Current action and preconditions to check: trajectory_clear

Your task: For each precondition in the list above, predict whether it will hold at this action.

Consider the current scene as observed from the mobile robot's camera, and analyze the predicted future states of all dynamic agents (e.g., people, animals, vehicles, or any moving entities) within the NEXT SECOND.

IMPORTANT: Only answer "very likely" if you are absolutely certain—based on strong, clear evidence—that a dynamic agent will violate the precondition in the predicted future state. Do NOT answer "very likely" for unlikely, ambiguous, or low-probability risks.

Ask yourself for each precondition: Is there a high probability, with clear and convincing evidence, that the predicted future states of any dynamic agent will interfere with the predicted future state of the currently executing action within the NEXT SECOND, causing that precondition to fail?

Assess the risk level based on these predictions. Use "likely" or "very likely" if motions create a clear risk of interference.

Use "neutral" or "improbable" if agents are nearby but their predicted paths are clearly diverging or non-conflicting.

Failure Risk Categories: "very improbable", "improbable", "neutral", "likely", "very likely"

Answer Format: Output ONLY the probability_of_failure value from these categories: "very improbable", "improbable", "neutral", "likely", "very likely"

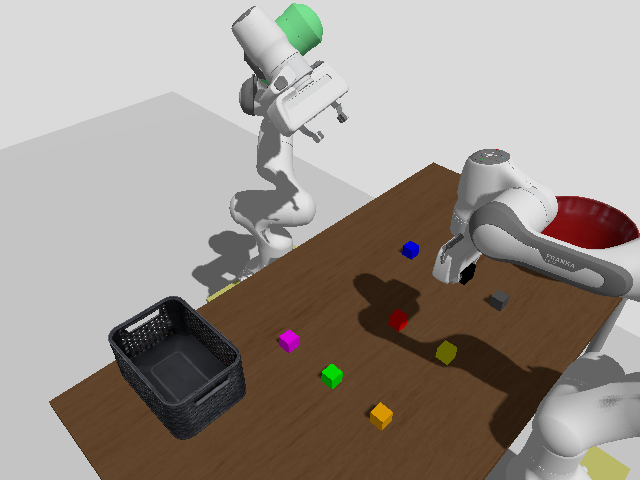

Answer: very improbable